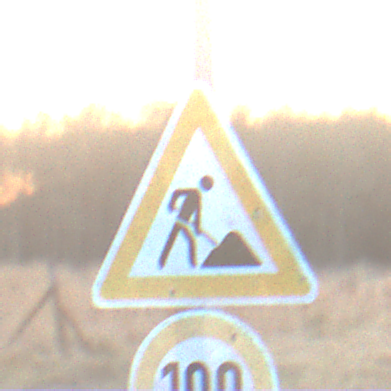
Verkehrszeichen: Arbeitsstelle
Zusatzzeichen unten: Geschwindigkeit100
Umgebung: Outdoor, Nature
Tageszeit: SunriseSunset
Wetter: Clear
Licht: Natural
Jahreszeit: Winter
Kontrast: LowContrast